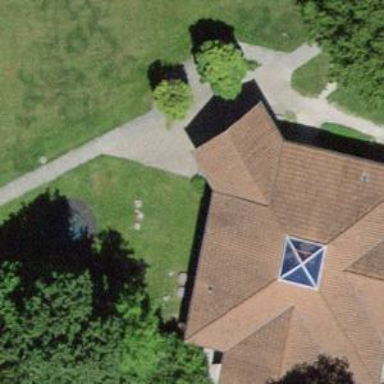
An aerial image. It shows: Building with pyramidal roof shape.